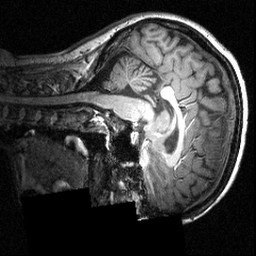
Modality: T1w
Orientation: sagittal
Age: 22
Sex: female
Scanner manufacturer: siemens
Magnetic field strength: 3.951 T
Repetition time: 1.5 s
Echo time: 0.00335 s